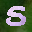
Label: 5